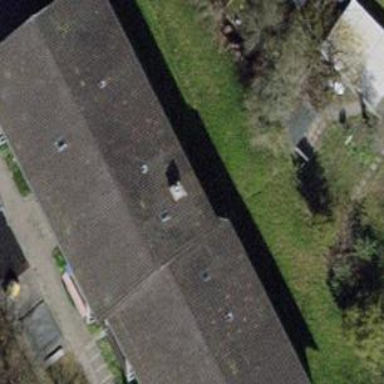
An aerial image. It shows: Apartments building with gabled roof oriented along the structure.